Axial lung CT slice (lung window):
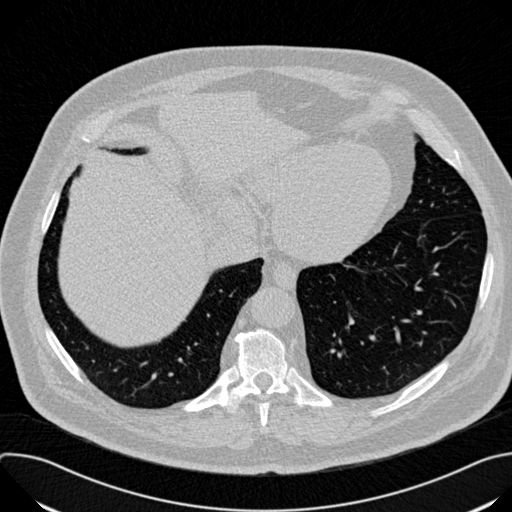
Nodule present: no